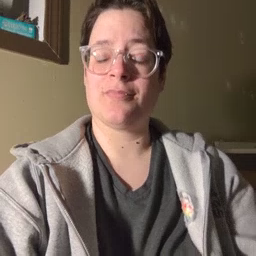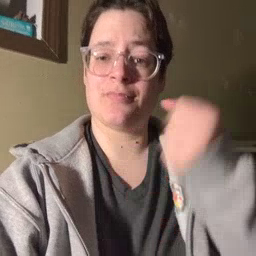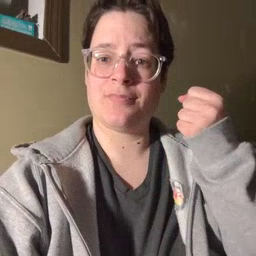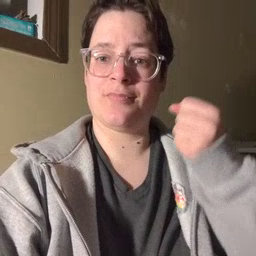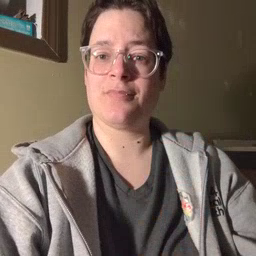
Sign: fast